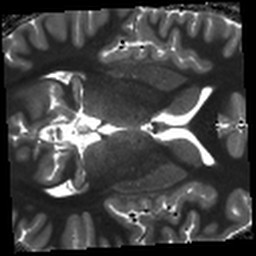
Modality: T1map
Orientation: axial
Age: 26
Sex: female